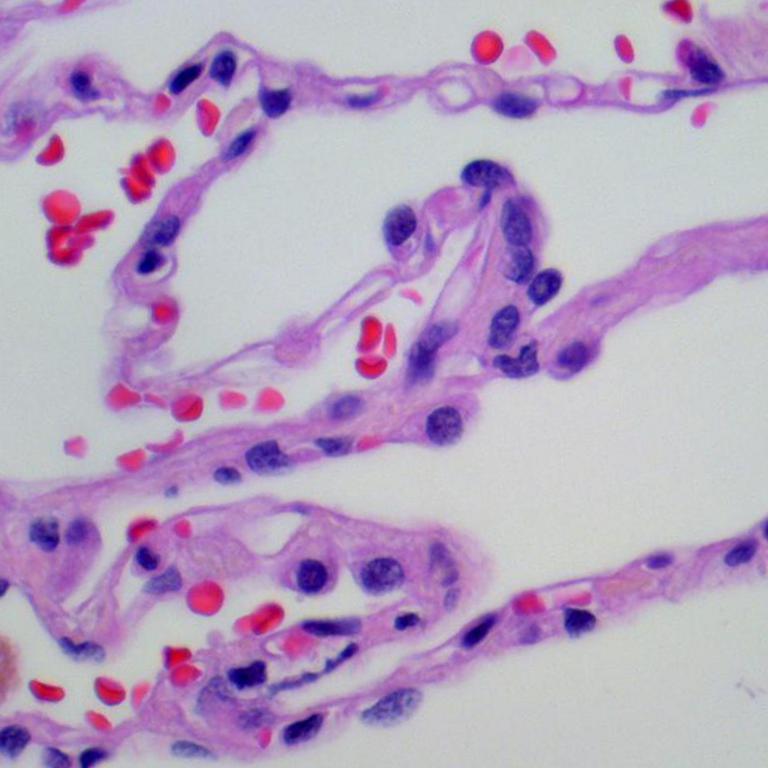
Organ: lung
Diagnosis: benign